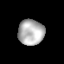
Tissue: lung
Cell type: Endothelial cells
Senescence score: 0.5969
Nuclear area (px): 639
Mean DAPI intensity: 181.31